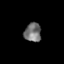
Tissue: skin
Cell type: Epithelial cells
Senescence score: 0.2048
Nuclear area (px): 312
Mean DAPI intensity: 114.782